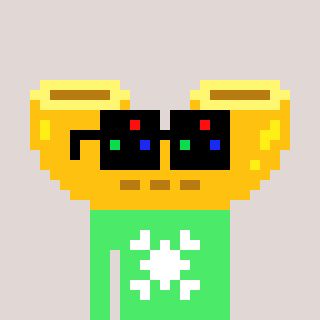
a pixel art character with square black sunglasses, a macaroni-shaped head and a teal-colored body on a warm background